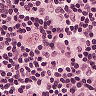
Metastatic tissue present: no